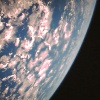
Label: cloud